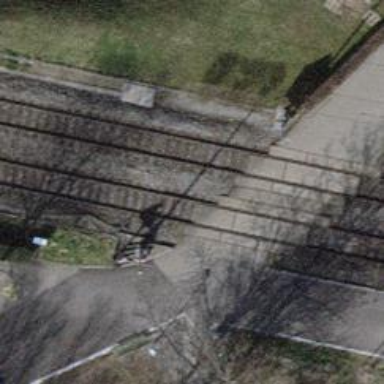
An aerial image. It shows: Single railway track with electrification through contact line.